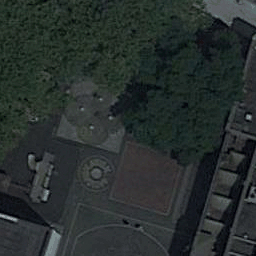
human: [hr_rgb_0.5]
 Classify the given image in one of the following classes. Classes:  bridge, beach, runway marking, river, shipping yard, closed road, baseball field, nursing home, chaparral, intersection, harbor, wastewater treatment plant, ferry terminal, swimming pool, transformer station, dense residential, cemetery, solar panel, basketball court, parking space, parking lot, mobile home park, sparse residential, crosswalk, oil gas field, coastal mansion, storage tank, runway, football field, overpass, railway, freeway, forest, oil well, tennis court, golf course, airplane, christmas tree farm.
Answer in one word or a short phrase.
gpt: basketball court